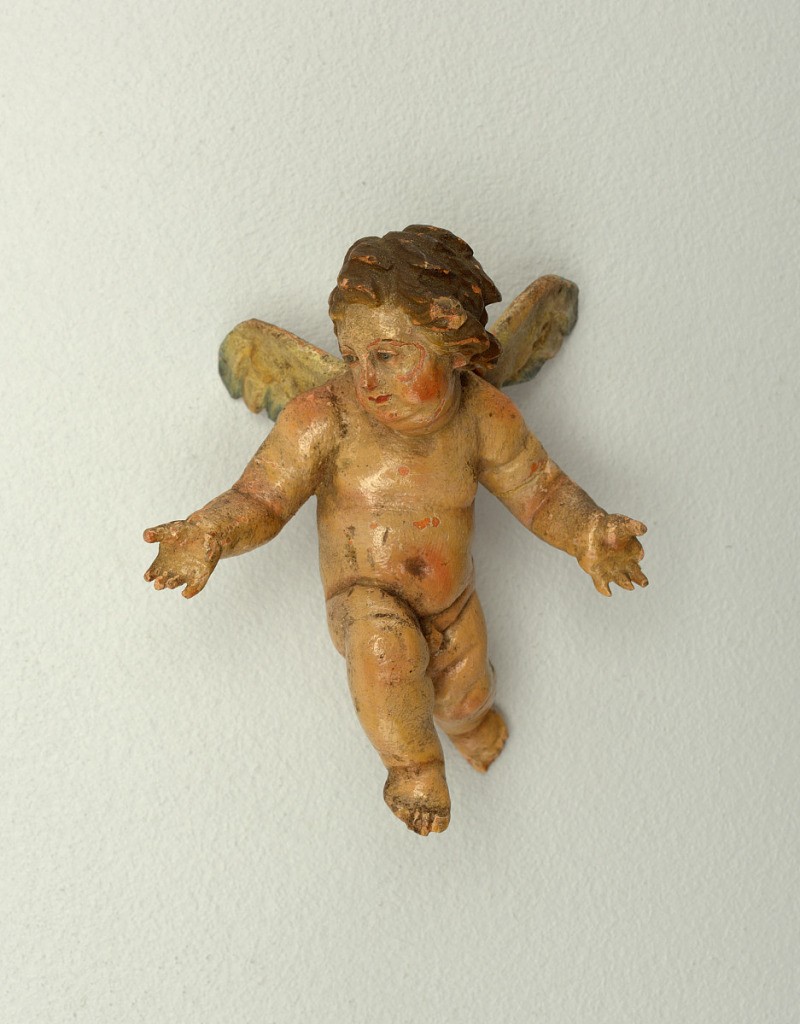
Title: Angel figure
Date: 18th century
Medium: Painted papier-mâché
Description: Cherub with outstretched arms, one leg forward, head facing to his right. Painted accents on wings. .